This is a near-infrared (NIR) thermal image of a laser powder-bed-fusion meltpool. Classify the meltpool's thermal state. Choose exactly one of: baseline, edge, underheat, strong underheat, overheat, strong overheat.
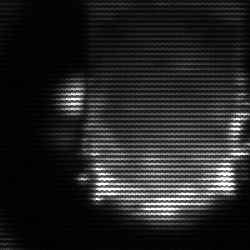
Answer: baseline